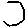
Label: hexagon